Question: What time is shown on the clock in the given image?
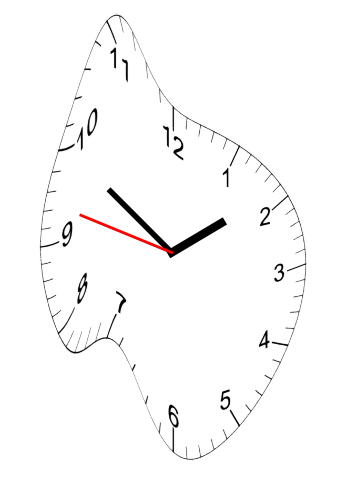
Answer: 01:49:47